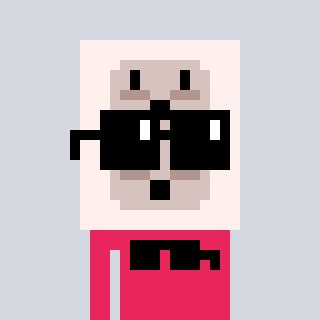
a pixel art character with square black sunglasses, a outlet-shaped head and a redpinkish-colored body on a cool background